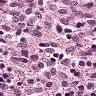
Metastatic tissue present: no